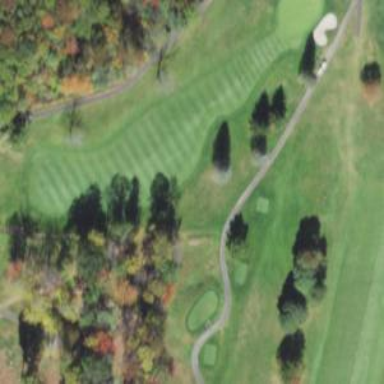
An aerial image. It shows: View of golf hole.